Field crop: maize
Growth stage: 1
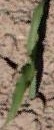
Species: maize